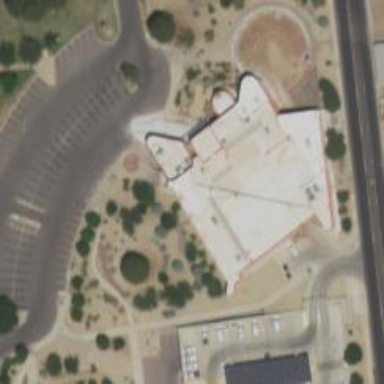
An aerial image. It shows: Library building.